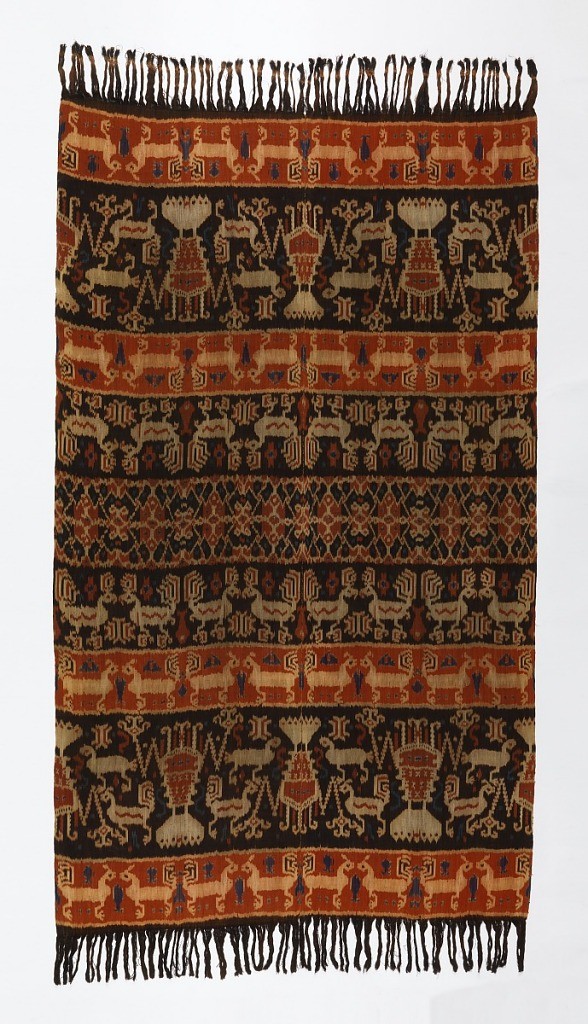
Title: Hinggi (ceremonial men's wrapper)
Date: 19th century
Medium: cotton Technique: tied resist patterning in warp (ikat) on plain weave
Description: Rectangular panel with fringe at both ends, patterned in warp ikat of red, dark brown, blue and off-white. Design of horizontal bands with rows of shrimps, lobsters, roosters, horses, and some small snake or 'naga' forms. Central band features patola-inspired design. Fringed at two ends.